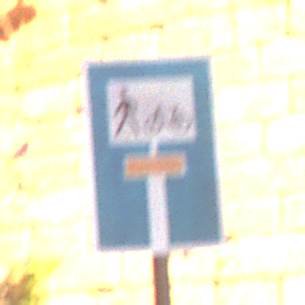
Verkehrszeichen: SackgasseRadverkehrFussgaengerDurchlaessig
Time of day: MorningAfternoon
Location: Outdoor (Urban)
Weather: Clear
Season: NotSpecified
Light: Natural